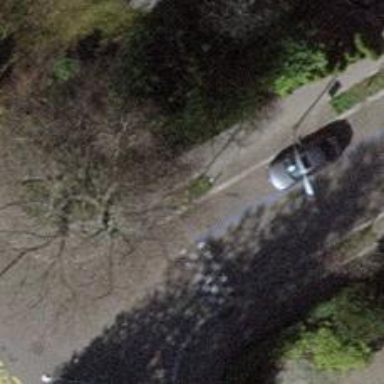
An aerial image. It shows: Avenue of trees.